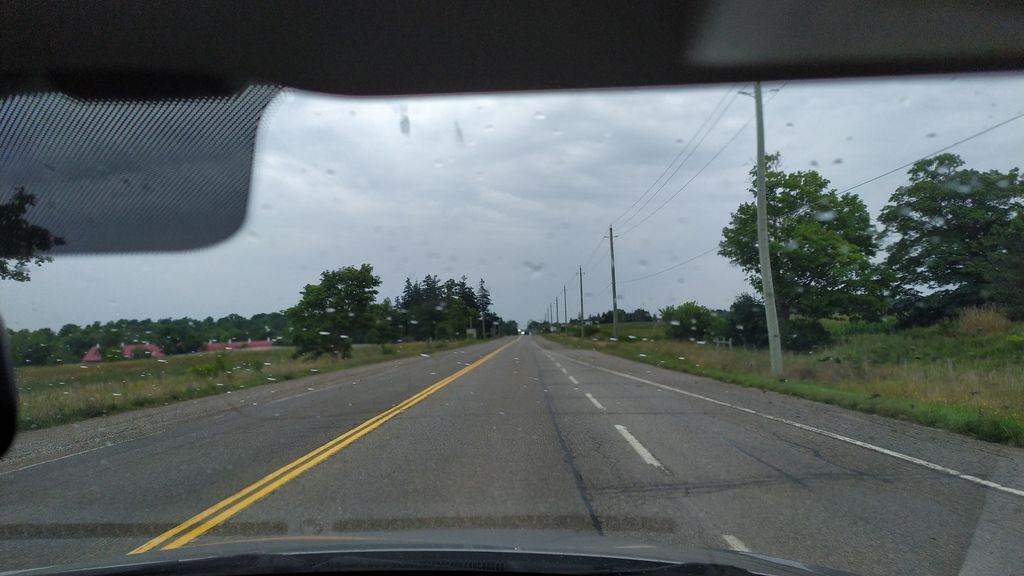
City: kitchener-waterloo